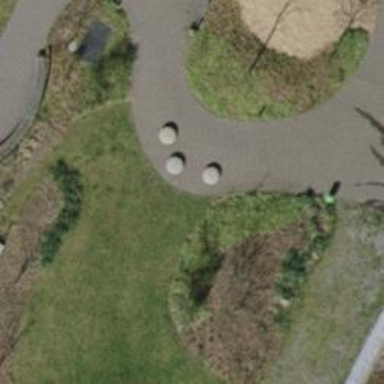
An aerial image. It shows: Bench.